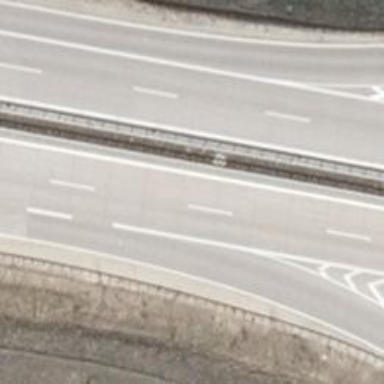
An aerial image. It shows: Motorway junction.